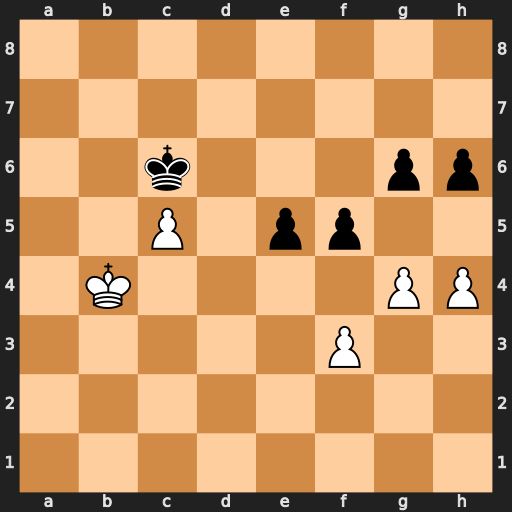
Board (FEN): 8/8/2k3pp/2P1pp2/1K4PP/5P2/8/8
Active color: w
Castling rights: -
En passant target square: -
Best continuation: h5 fxg4 hxg6 gxf3 g7 f2 g8=Q f1=Q Qc8+